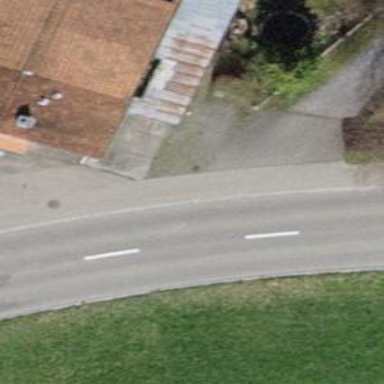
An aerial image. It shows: Sidewalk along the footway.